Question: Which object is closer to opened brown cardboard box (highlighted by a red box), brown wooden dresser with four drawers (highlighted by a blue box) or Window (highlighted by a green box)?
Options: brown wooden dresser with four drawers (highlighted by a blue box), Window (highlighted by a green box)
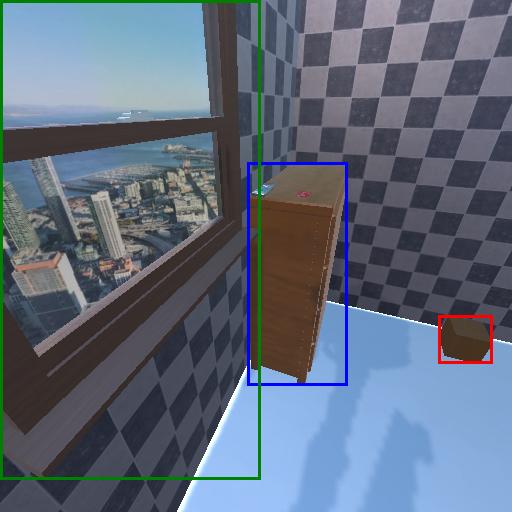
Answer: brown wooden dresser with four drawers (highlighted by a blue box)